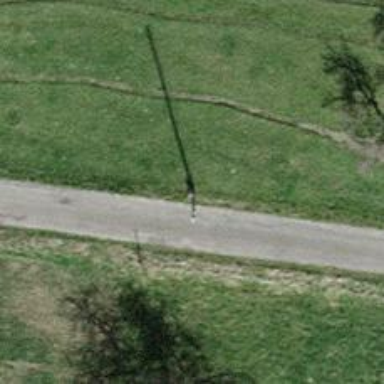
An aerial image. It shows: Straight power pole managing the electricity lines.